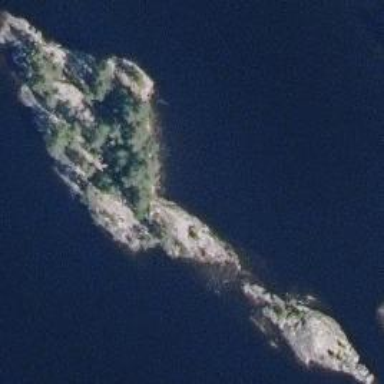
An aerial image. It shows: Islet.